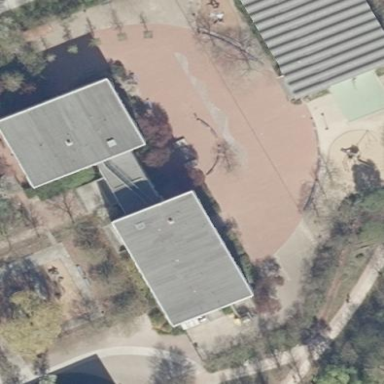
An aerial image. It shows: Flat-roofed school building.